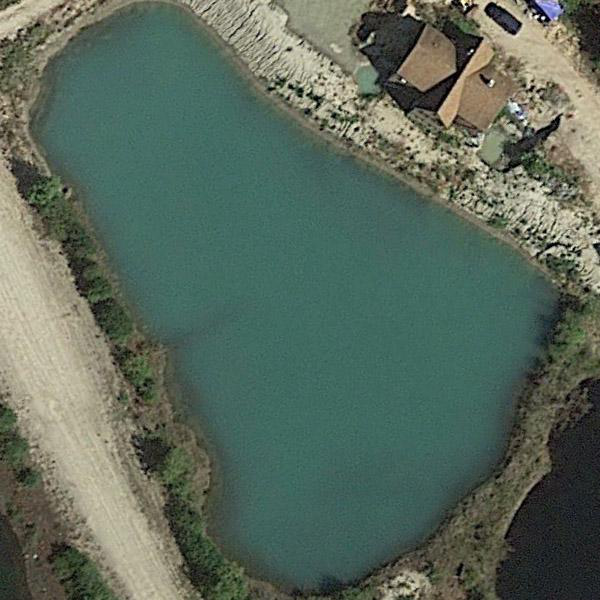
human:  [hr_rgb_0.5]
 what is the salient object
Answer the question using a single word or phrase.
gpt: pond